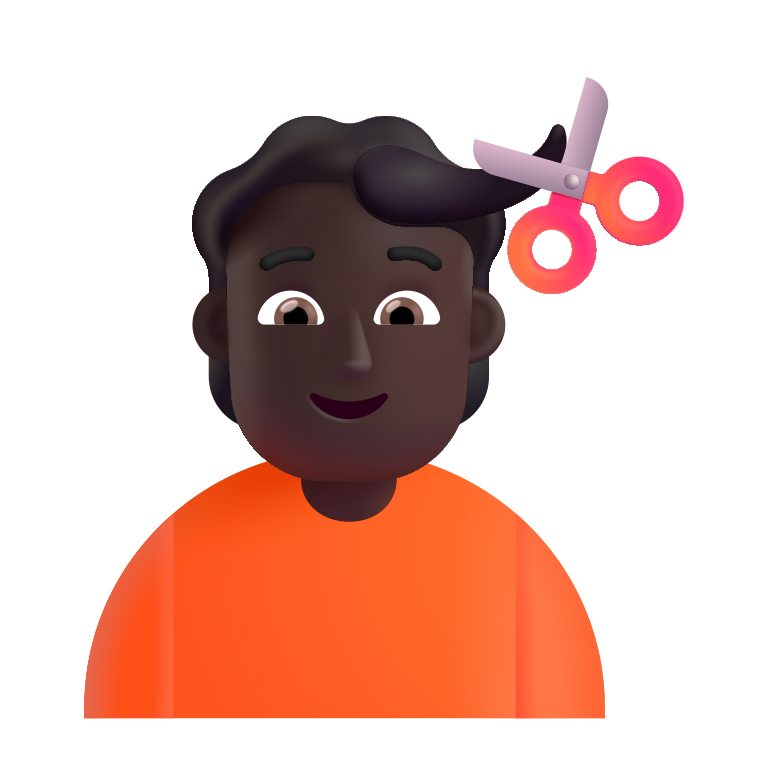
person getting haircut color dark